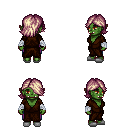
a pixel art fantasy rpg character, female body template, orc, green skin, brown robe, magenta pants, white blonde swoop hairstyle, white cloth bandages, white slippers, four views (front, back, left, right), 2x2 character sprite sheet, small pixel art, hard edges, no anti-aliasing